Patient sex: F
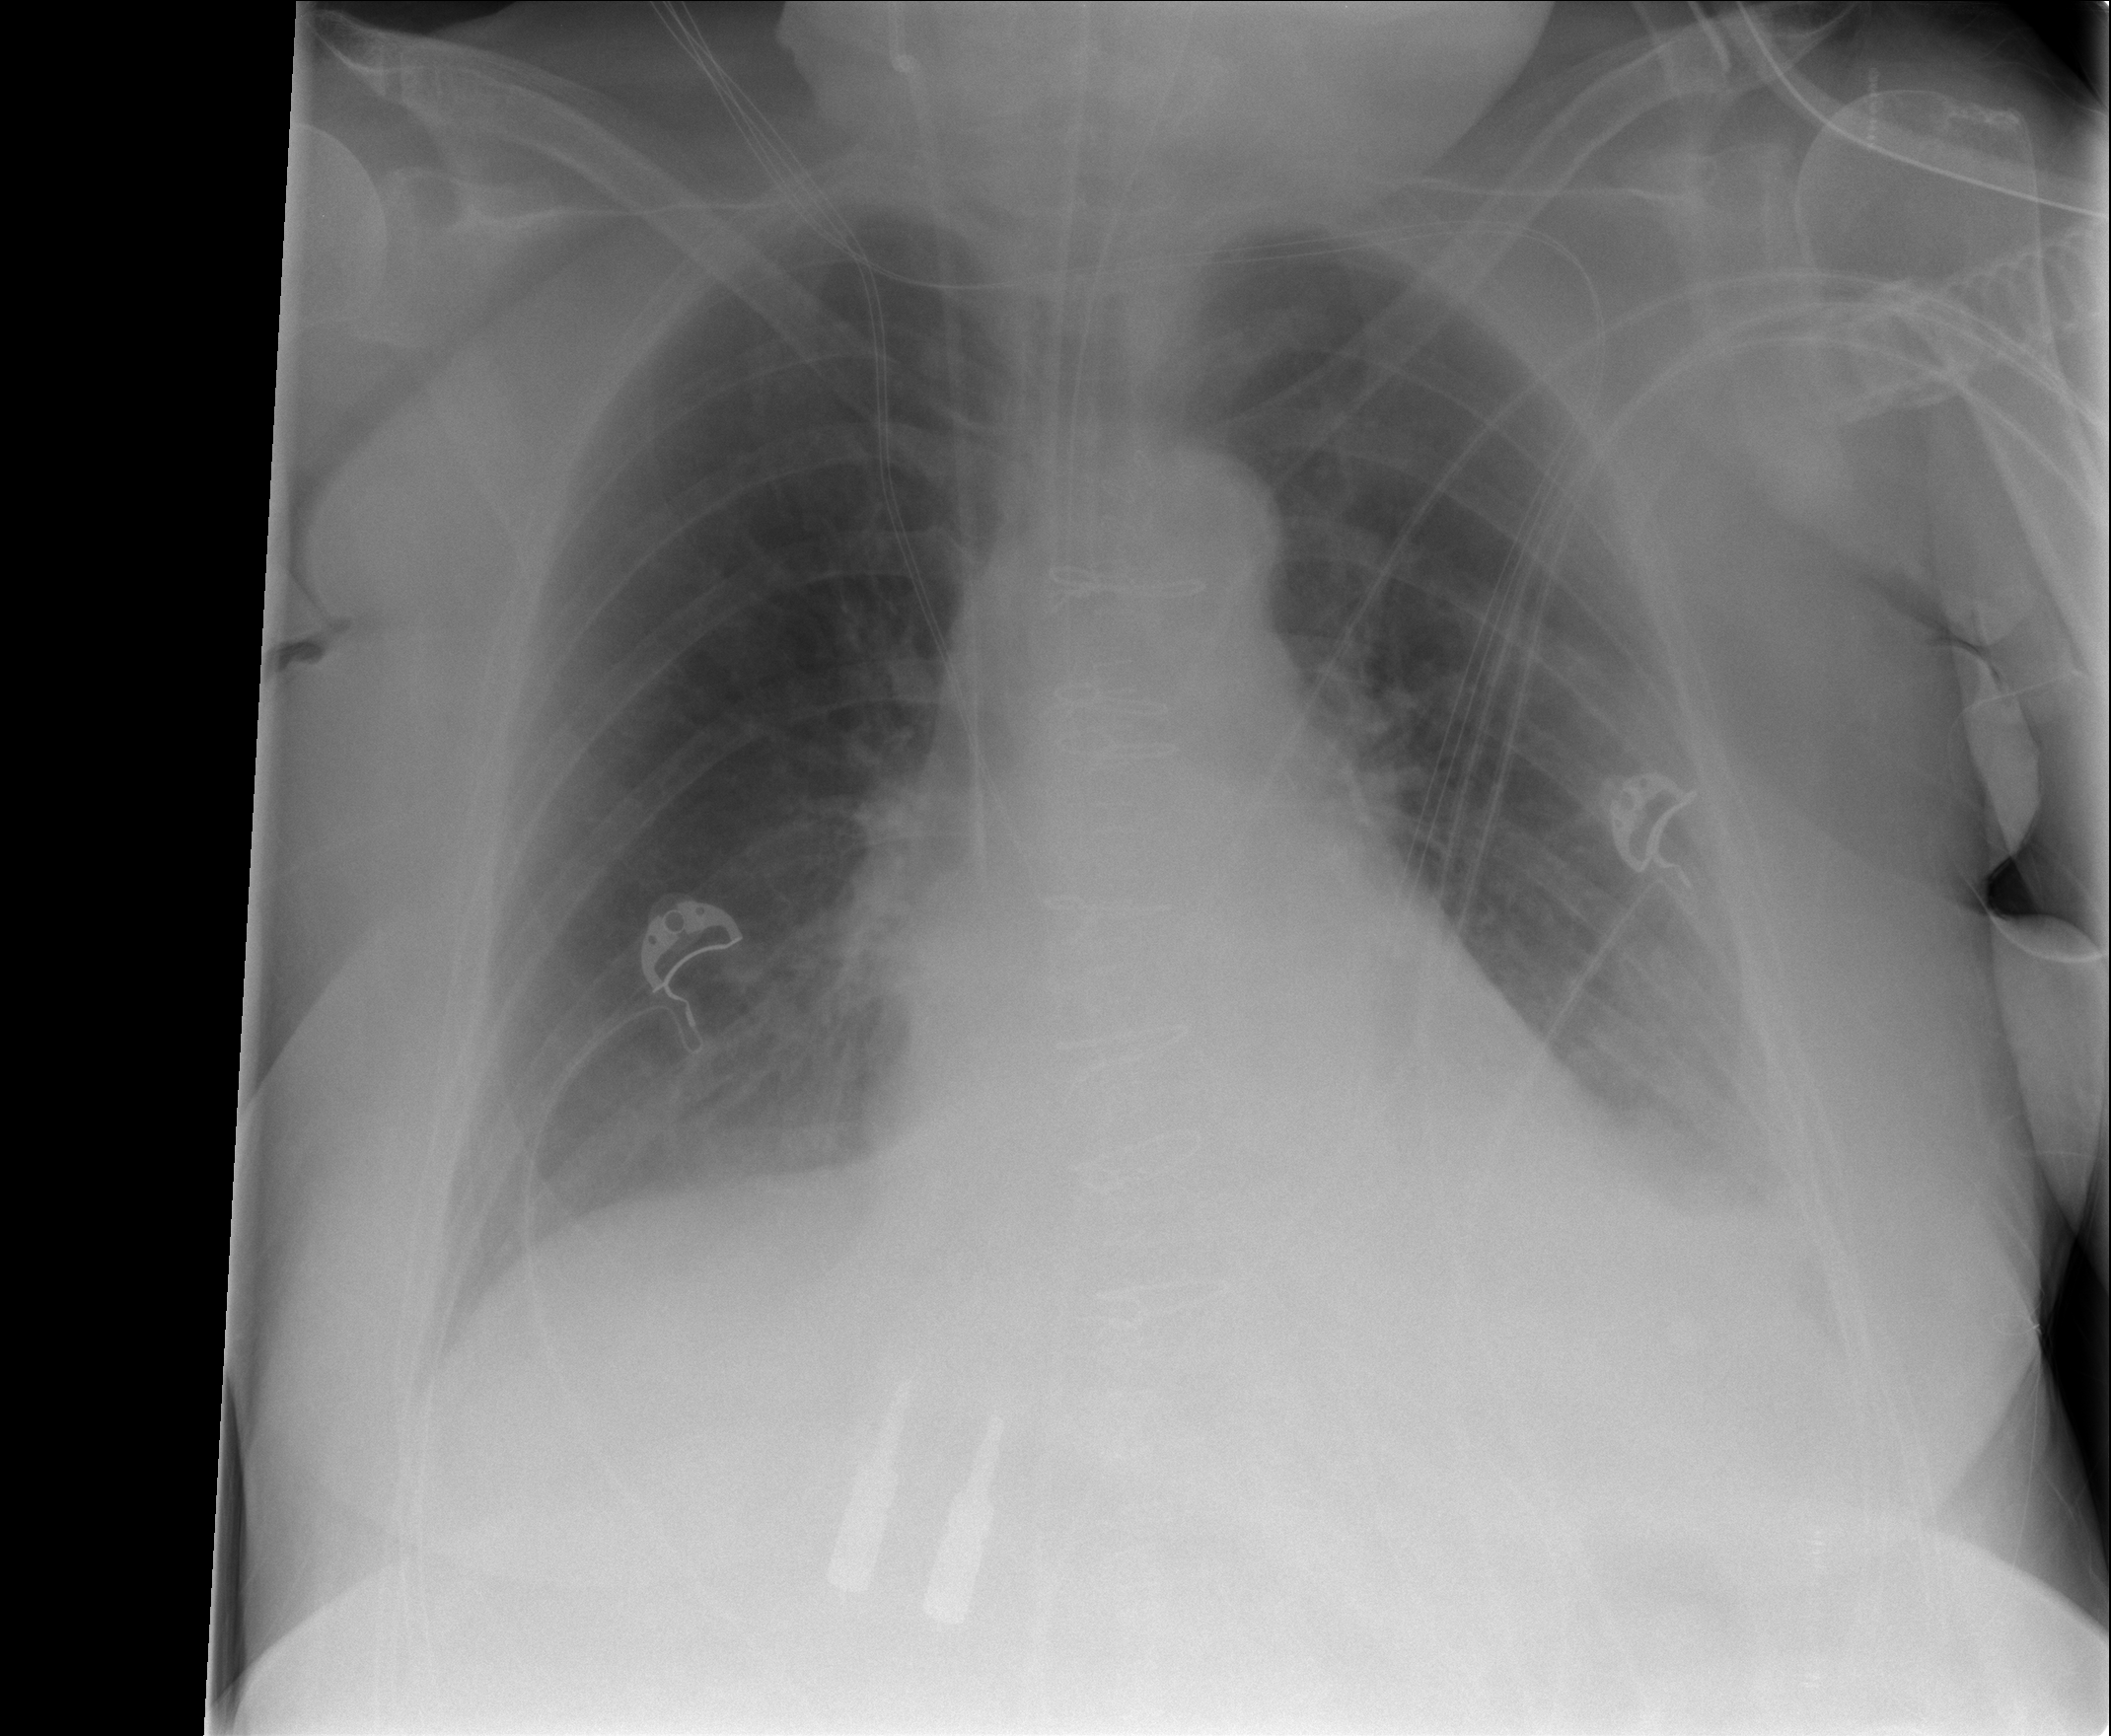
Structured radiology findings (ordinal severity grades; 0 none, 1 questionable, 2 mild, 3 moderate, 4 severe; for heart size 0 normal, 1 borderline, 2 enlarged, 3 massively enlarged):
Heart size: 2
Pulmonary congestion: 2
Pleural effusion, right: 0
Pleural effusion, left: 2
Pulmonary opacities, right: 0
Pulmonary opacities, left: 0
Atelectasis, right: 0
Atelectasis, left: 2